Interaction volume radius: 10 \u00c5
Interaction volume height: 15 \u00c5
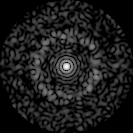
Disorder parameter: 0.8294